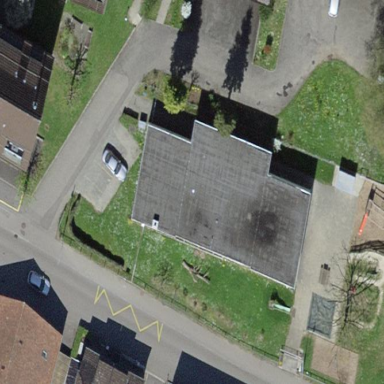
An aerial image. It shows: Kindergarten building.